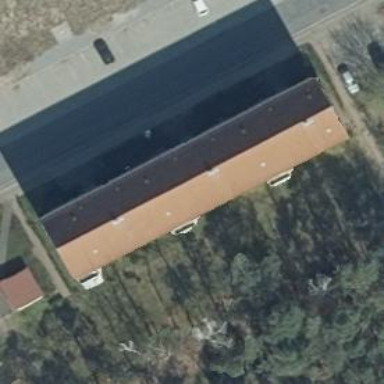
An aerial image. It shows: Gabled roof adorns the apartments building.